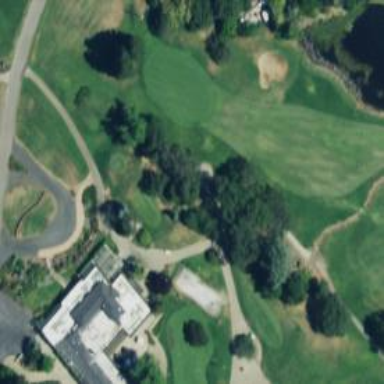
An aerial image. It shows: Path designed for golf carts.